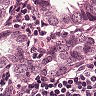
Metastatic tissue present: yes